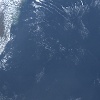
Label: water